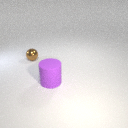
large purple rubber cylinder in front of small brown metal sphere